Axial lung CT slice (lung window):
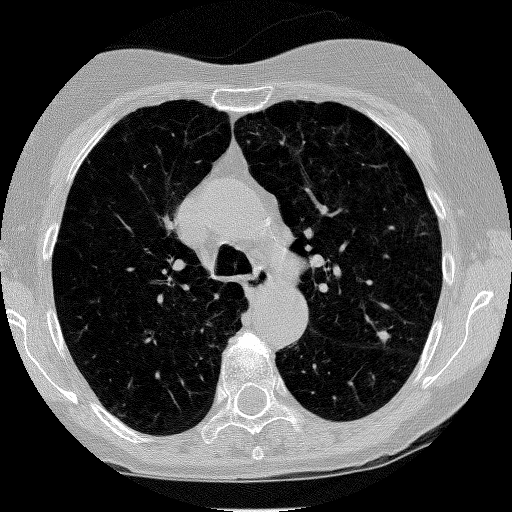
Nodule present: yes
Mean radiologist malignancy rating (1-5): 3